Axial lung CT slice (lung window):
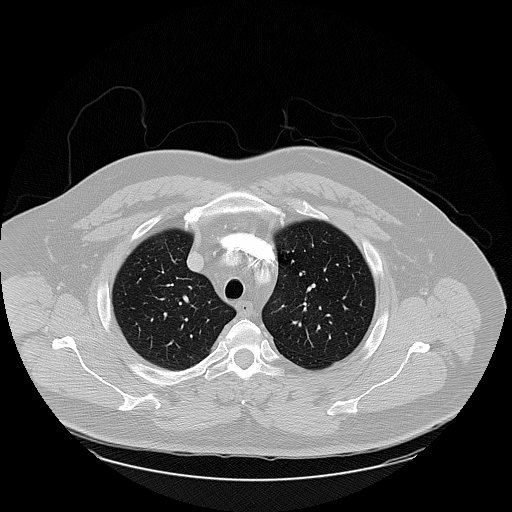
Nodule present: no